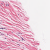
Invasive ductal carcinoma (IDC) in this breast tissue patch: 0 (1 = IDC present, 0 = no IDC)